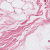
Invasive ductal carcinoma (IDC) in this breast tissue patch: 0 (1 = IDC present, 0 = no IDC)